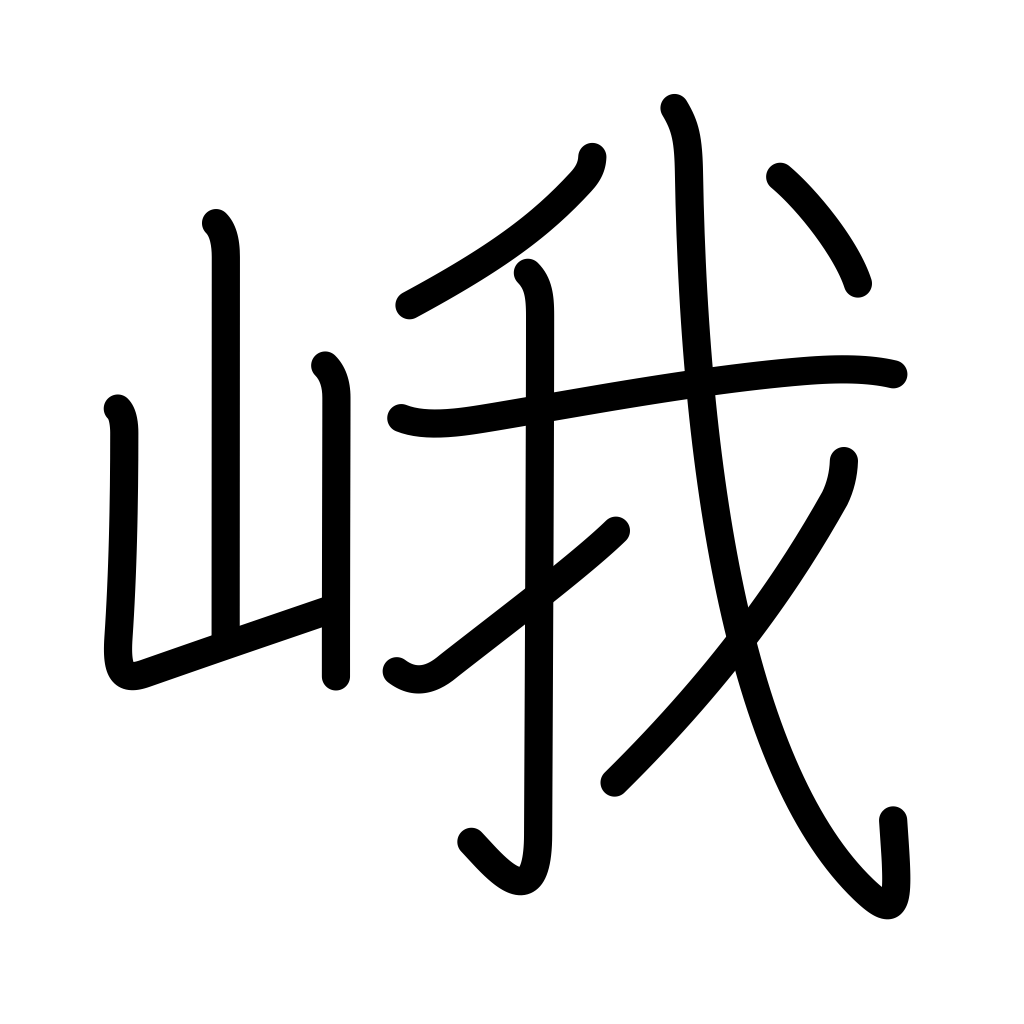
Meaning: high mountain